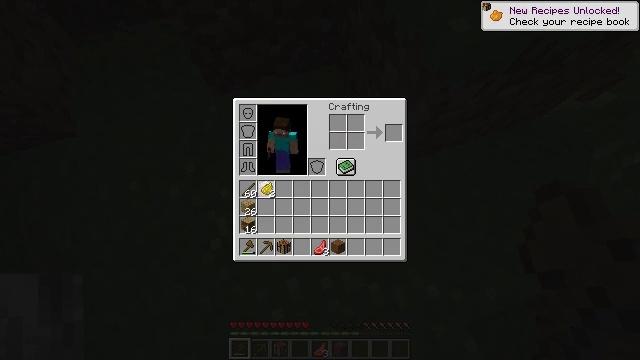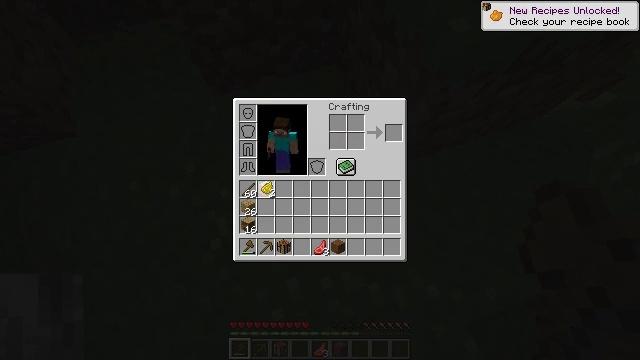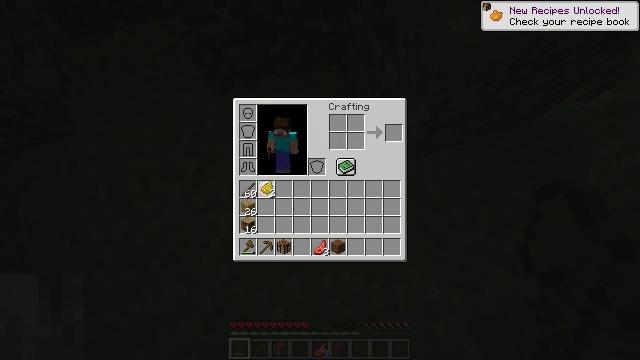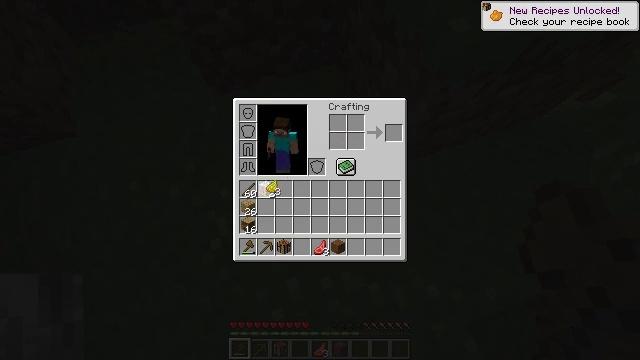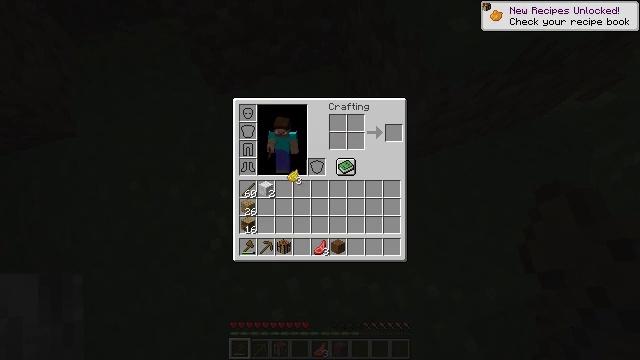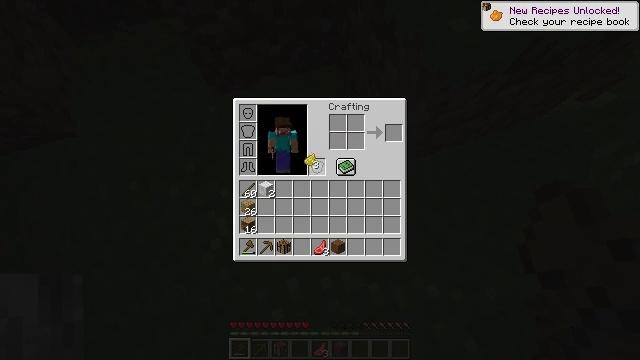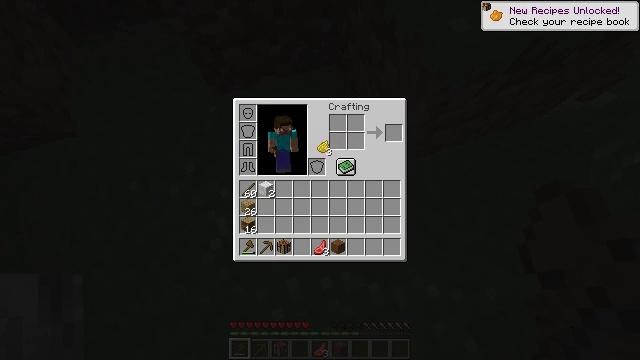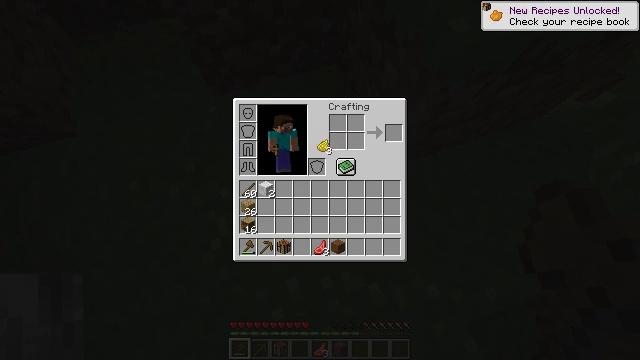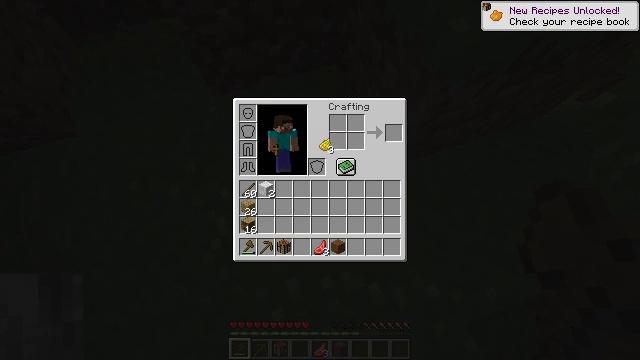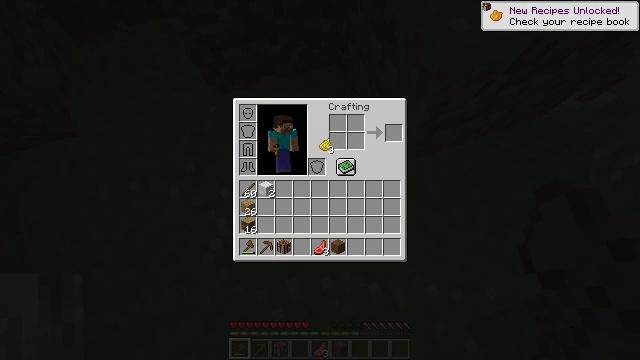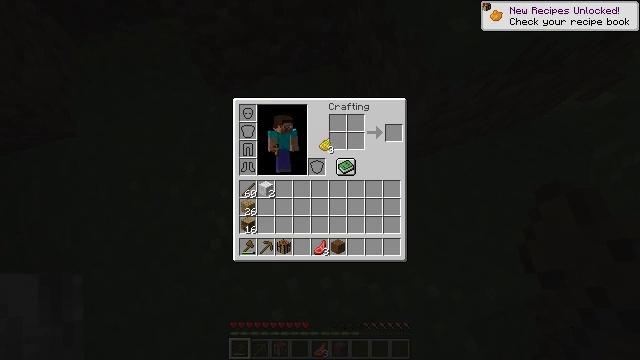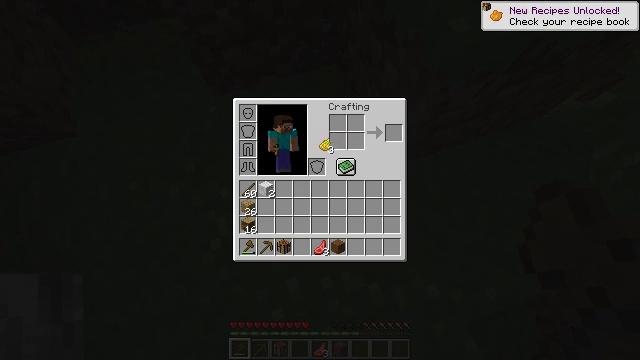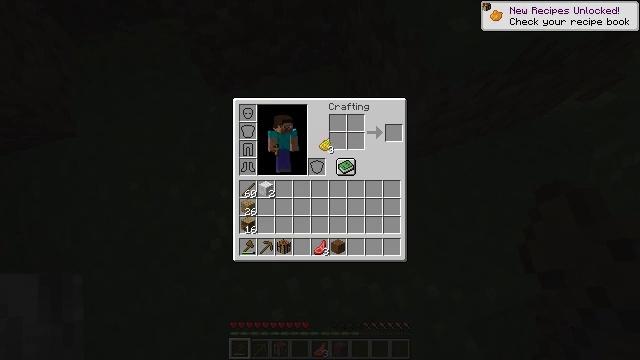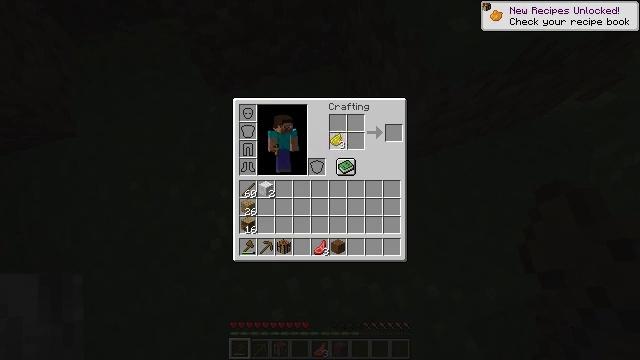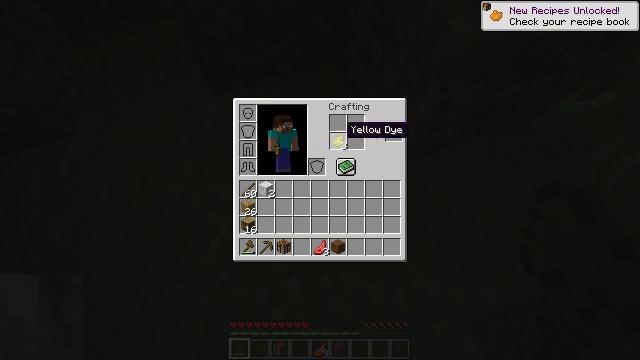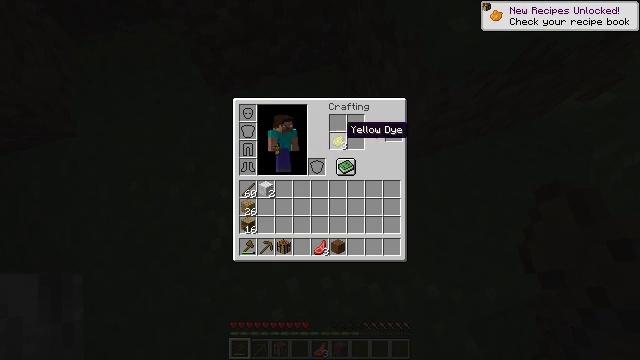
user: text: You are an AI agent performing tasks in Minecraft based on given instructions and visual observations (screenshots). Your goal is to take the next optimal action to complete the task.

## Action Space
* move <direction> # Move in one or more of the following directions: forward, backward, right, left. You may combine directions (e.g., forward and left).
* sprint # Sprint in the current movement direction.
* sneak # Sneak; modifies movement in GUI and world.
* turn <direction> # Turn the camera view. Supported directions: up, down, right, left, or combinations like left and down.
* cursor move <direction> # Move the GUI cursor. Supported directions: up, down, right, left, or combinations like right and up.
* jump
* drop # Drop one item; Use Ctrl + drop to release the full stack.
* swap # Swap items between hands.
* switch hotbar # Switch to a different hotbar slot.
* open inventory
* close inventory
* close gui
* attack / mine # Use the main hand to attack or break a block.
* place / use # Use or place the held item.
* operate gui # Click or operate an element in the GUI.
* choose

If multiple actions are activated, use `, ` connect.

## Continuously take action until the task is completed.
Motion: motion action
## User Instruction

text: Use the crafting table to make yellow wool with white wool and yellow dye.
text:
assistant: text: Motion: operate gui
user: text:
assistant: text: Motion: operate gui
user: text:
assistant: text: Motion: operate gui
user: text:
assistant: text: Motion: cursor move right and up
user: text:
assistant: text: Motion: cursor move right and up
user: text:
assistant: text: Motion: cursor move right and up
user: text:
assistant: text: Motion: no_op
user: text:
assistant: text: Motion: no_op
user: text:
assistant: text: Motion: no_op
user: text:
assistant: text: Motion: no_op
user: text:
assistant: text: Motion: operate gui
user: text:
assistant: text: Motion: operate gui
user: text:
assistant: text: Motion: cursor move right, operate gui
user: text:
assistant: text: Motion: no_op
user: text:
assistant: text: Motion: no_op
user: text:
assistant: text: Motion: operate gui
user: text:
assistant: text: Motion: operate gui
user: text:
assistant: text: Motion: no_op
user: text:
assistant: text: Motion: no_op
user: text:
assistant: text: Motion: no_op
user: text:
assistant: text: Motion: cursor move left and down
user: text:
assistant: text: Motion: cursor move left and down
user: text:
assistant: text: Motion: no_op
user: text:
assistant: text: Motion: cursor move right
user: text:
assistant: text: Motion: no_op
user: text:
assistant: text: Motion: no_op
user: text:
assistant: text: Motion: operate gui
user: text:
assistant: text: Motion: operate gui
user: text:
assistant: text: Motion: operate gui
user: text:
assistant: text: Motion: no_op